Aerial crown-view tile of a tropical tree (Barro Colorado Island, Panama), acquired 20250818:
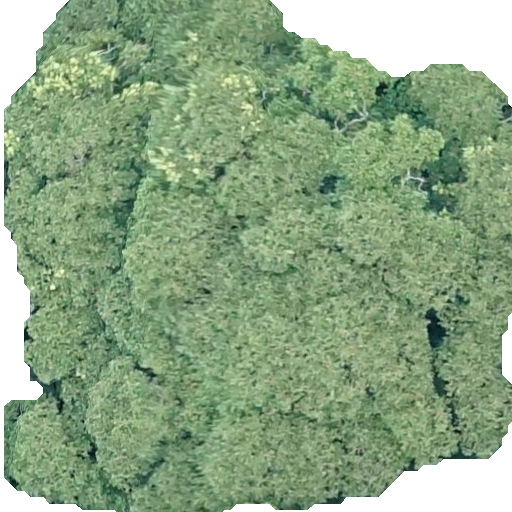
Species: Dipteryx oleifera
GBIF accepted scientific name: Dipteryx oleifera
Crown area: 344.702 m²